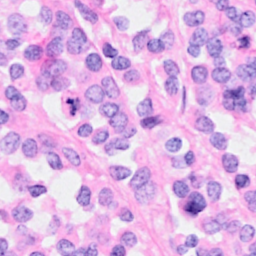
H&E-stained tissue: Breast